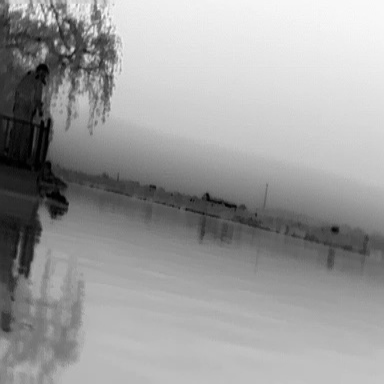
There is a warship in the infrared image.